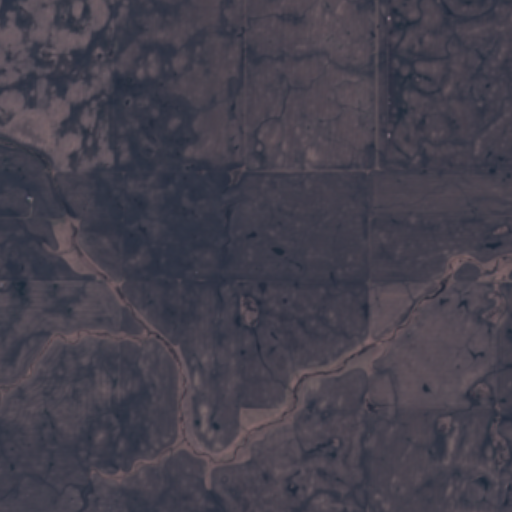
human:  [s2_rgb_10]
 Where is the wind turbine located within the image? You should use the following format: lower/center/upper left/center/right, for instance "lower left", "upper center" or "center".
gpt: The wind turbine is located in the center left of the image.
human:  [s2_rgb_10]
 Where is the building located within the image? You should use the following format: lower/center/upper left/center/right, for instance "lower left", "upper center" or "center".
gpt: The building is located in the lower center of the image.
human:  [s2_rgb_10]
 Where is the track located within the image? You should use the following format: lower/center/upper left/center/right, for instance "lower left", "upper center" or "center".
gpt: There is no track in the image.